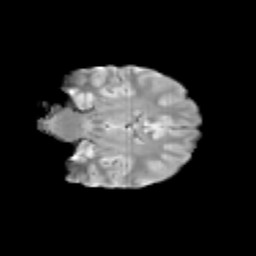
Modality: T2w
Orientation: coronal
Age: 12
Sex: female
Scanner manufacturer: siemens
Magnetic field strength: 3 T
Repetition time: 3.8 s
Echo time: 0.07 s